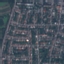
Land use / land cover: Residential